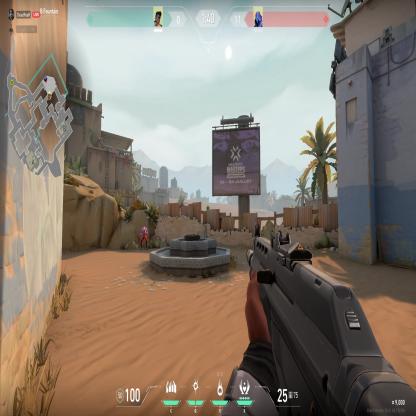
Label: enemy